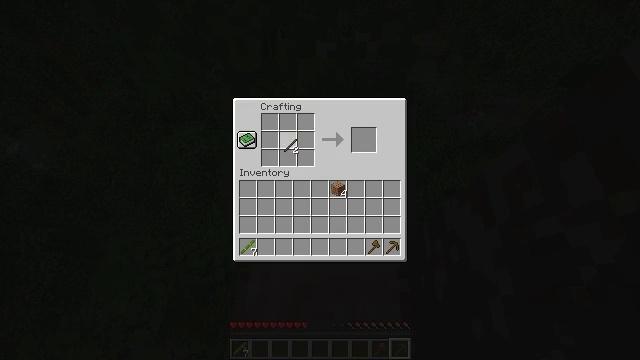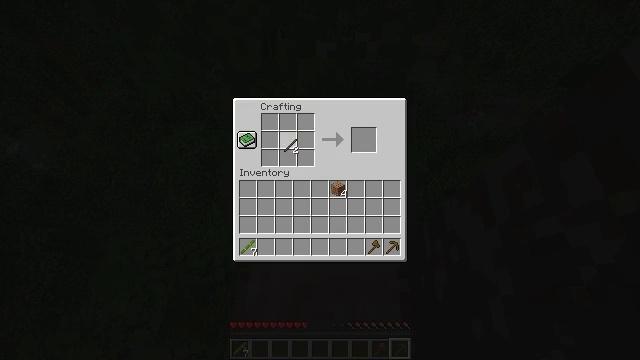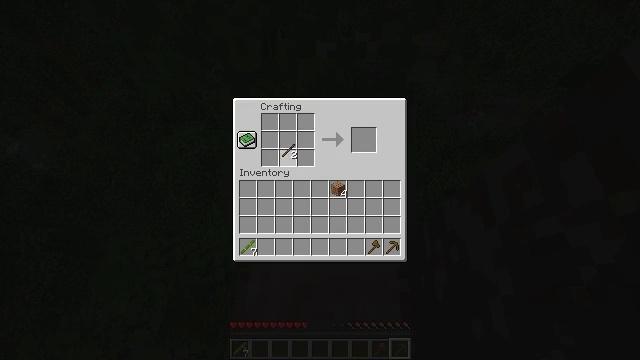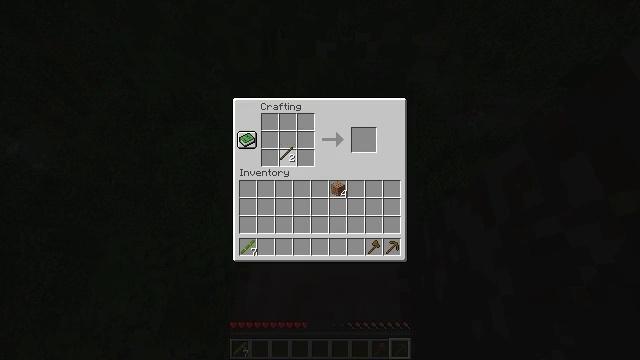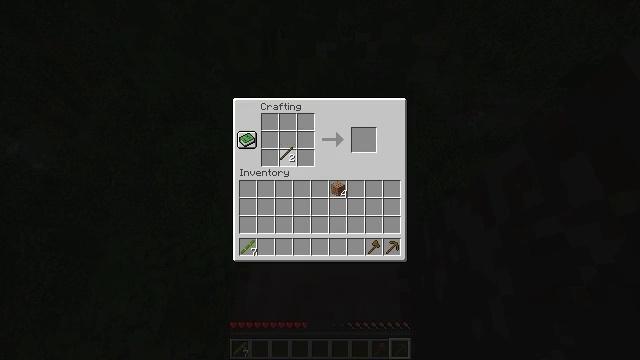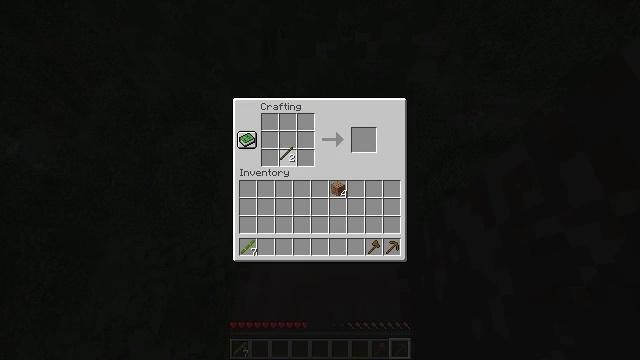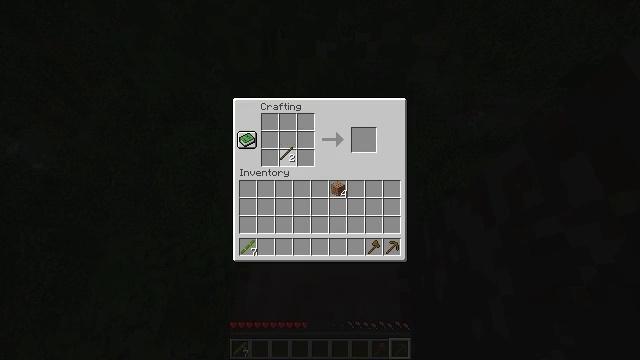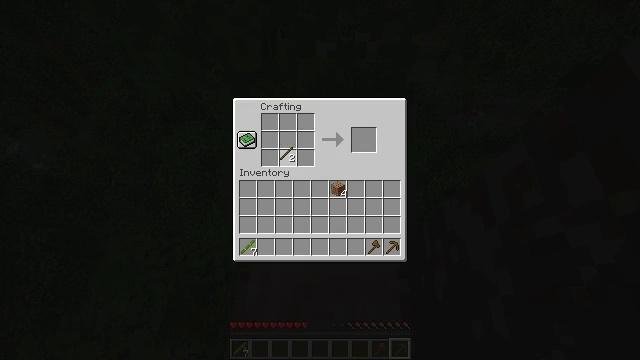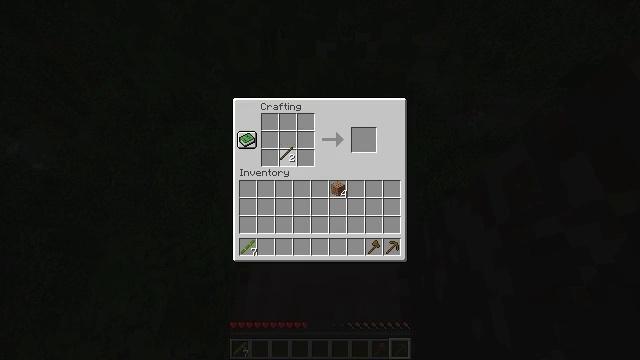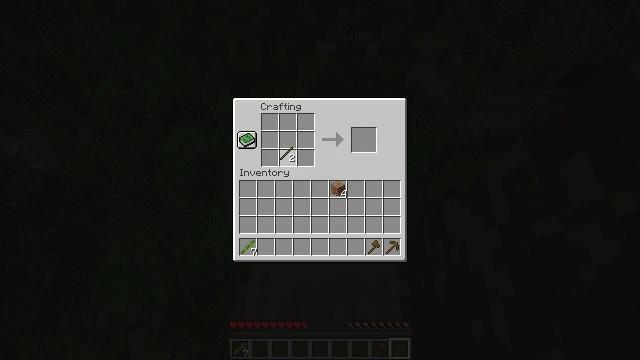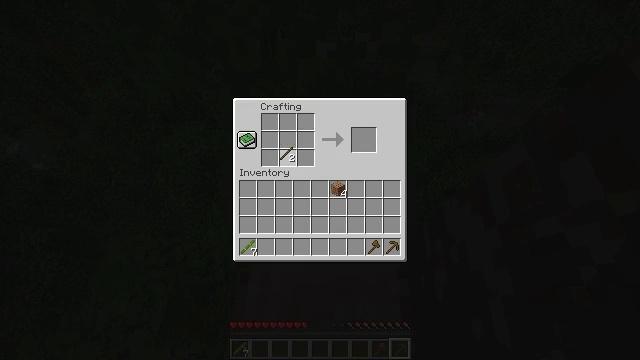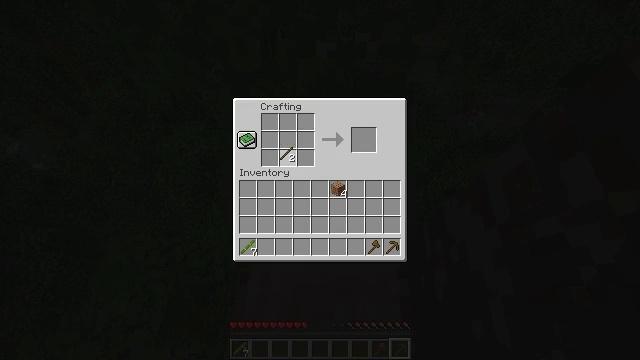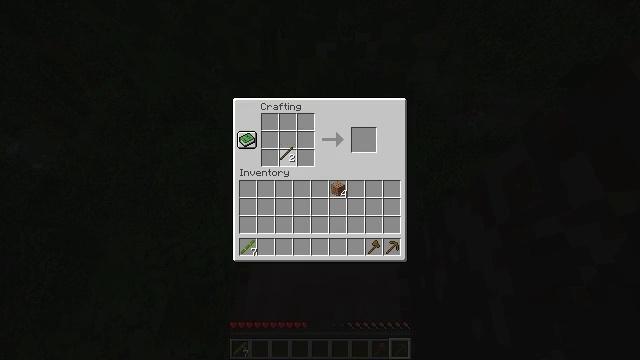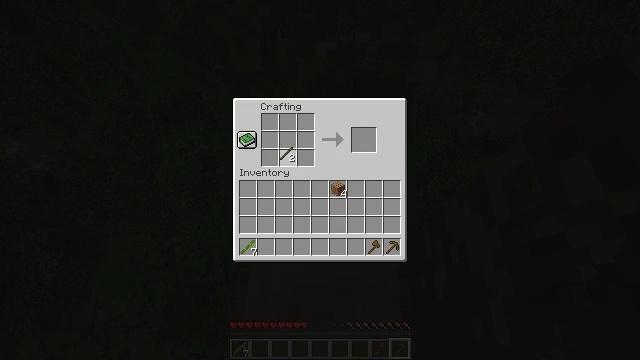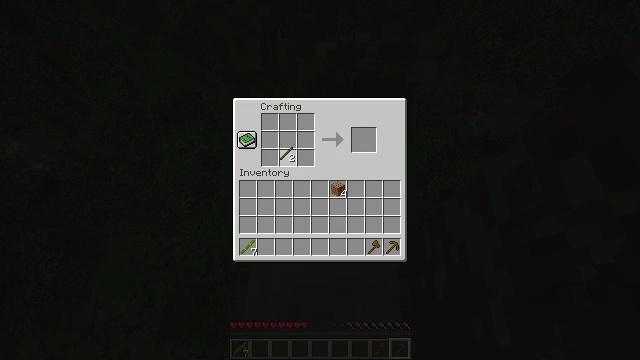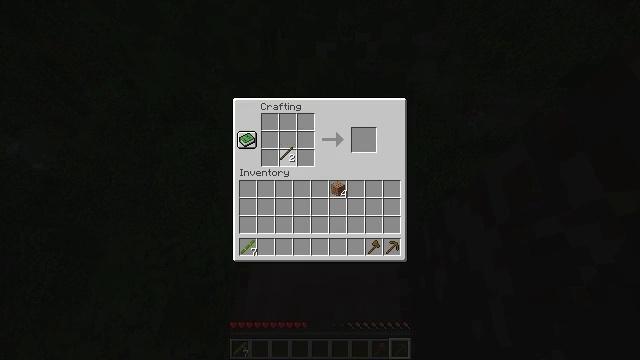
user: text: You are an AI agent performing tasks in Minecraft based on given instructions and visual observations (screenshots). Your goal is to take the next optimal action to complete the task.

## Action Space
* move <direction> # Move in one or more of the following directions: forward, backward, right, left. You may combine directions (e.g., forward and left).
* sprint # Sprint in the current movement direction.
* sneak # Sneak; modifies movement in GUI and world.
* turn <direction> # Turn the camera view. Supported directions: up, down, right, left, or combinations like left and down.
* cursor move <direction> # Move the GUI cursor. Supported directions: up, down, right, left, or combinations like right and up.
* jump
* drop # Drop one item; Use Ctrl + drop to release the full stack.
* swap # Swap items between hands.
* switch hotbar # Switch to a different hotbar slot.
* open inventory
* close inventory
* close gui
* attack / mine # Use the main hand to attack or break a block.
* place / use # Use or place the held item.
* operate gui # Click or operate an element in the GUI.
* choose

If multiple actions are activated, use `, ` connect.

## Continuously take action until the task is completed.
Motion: motion action
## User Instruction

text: Create a wooden sword in the crafting grid using wooden planks and stick.
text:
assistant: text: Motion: no_op
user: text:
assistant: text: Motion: no_op
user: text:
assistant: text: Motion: no_op
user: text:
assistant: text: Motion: no_op
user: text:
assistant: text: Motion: no_op
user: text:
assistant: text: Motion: no_op
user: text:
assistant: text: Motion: no_op
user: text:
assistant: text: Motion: no_op
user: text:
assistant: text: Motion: no_op
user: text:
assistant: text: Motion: no_op
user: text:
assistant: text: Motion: no_op
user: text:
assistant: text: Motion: no_op
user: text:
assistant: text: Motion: no_op
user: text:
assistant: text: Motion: no_op
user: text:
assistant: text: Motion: no_op
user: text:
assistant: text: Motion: choose
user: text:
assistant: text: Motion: choose
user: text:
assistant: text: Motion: choose
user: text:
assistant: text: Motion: no_op
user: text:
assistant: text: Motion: cursor move down
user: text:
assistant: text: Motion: cursor move right and down
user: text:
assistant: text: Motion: no_op
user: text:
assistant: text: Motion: no_op
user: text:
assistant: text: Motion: no_op
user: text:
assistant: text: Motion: no_op
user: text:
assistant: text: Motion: no_op
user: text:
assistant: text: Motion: no_op
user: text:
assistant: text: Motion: no_op
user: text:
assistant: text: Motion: no_op
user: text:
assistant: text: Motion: operate gui